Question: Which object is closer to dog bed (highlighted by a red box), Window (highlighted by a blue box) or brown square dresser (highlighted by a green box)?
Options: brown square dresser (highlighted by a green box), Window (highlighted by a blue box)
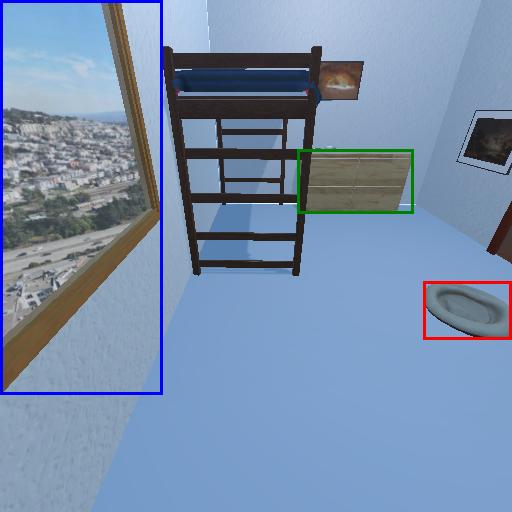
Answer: brown square dresser (highlighted by a green box)